Current action and preconditions to check: trajectory_clear

Your task: For each precondition in the list above, predict whether it will hold at this action.

Consider the current scene as observed from the mobile robot's camera, and analyze the predicted future states of all dynamic agents (e.g., people, animals, vehicles, or any moving entities) within the NEXT SECOND.

IMPORTANT: Only answer "very likely" if you are absolutely certain—based on strong, clear evidence—that a dynamic agent will violate the precondition in the predicted future state. Do NOT answer "very likely" for unlikely, ambiguous, or low-probability risks.

Ask yourself for each precondition: Is there a high probability, with clear and convincing evidence, that the predicted future states of any dynamic agent will interfere with the predicted future state of the currently executing action within the NEXT SECOND, causing that precondition to fail?

Assess the risk level based on these predictions. Use "likely" or "very likely" if motions create a clear risk of interference.

Use "neutral" or "improbable" if agents are nearby but their predicted paths are clearly diverging or non-conflicting.

Failure Risk Categories: "very improbable", "improbable", "neutral", "likely", "very likely"

Answer Format: Output ONLY the probability_of_failure value from these categories: "very improbable", "improbable", "neutral", "likely", "very likely"

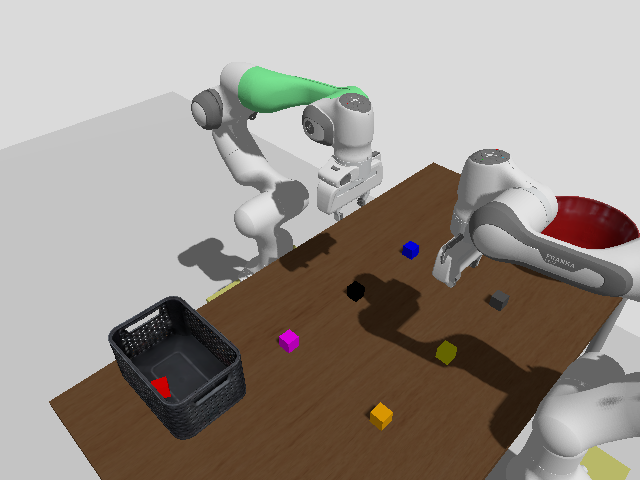

Answer: very improbable